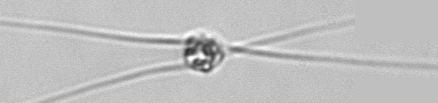
Label: Chaetoceros_danicus